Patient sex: M
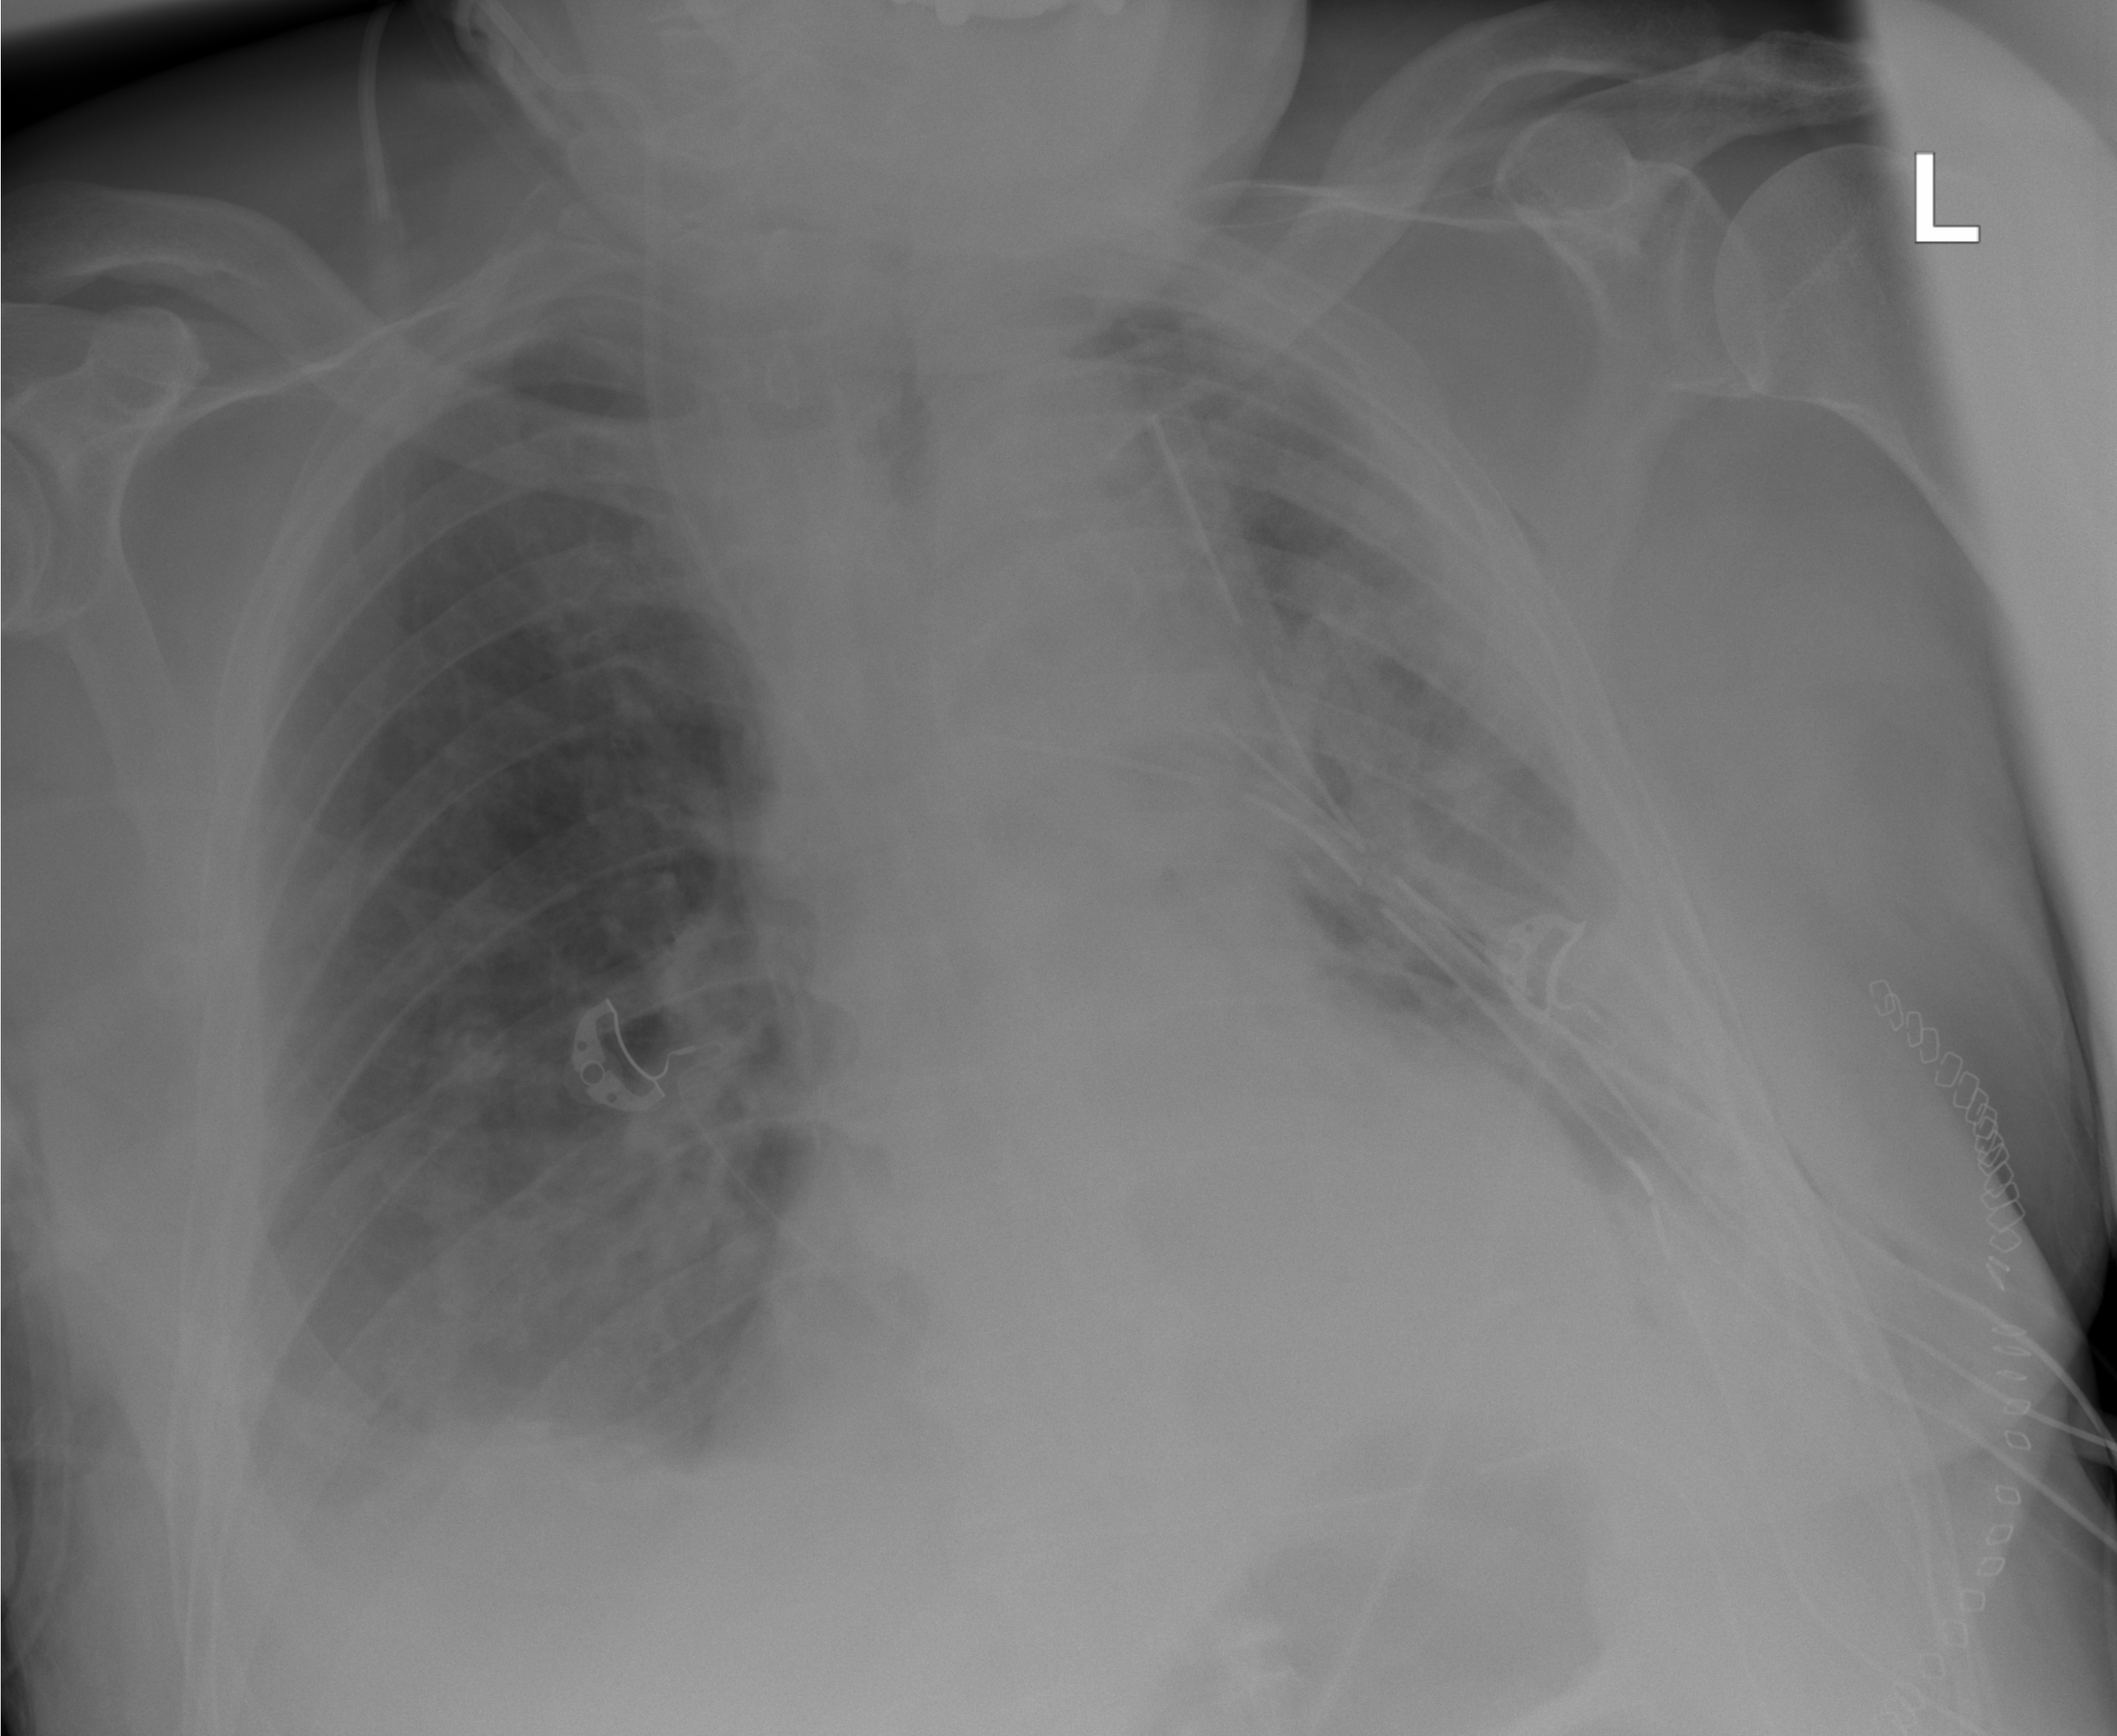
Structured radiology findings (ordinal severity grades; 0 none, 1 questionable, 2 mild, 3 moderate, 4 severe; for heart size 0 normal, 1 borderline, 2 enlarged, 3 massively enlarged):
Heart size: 0
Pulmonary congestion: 0
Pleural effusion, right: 2
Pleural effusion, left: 3
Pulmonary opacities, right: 0
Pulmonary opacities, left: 0
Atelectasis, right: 2
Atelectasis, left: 3